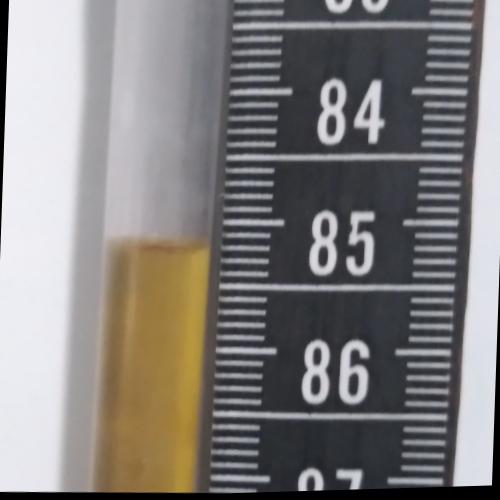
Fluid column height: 85.2 cm